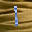
Label: 1